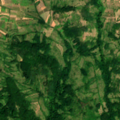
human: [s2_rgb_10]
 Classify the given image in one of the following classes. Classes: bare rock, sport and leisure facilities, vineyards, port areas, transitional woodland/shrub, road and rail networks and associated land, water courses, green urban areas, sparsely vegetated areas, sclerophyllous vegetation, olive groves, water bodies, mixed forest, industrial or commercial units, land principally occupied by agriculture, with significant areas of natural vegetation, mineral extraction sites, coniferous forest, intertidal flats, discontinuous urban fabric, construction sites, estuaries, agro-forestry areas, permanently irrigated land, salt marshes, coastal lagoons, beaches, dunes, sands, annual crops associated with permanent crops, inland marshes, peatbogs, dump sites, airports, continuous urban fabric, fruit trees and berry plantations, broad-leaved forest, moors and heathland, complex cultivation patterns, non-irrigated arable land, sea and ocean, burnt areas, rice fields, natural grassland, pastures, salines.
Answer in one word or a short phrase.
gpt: non-irrigated arable land, pastures, broad-leaved forest, transitional woodland/shrub